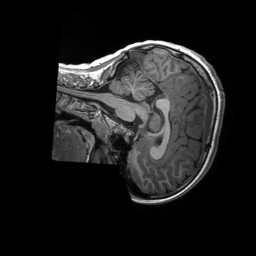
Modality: T1w
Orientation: sagittal
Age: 10
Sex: male
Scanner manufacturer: siemens
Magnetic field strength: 3 T
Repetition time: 2.3 s
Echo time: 0.00232 s